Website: crate-barrel
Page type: address-validator
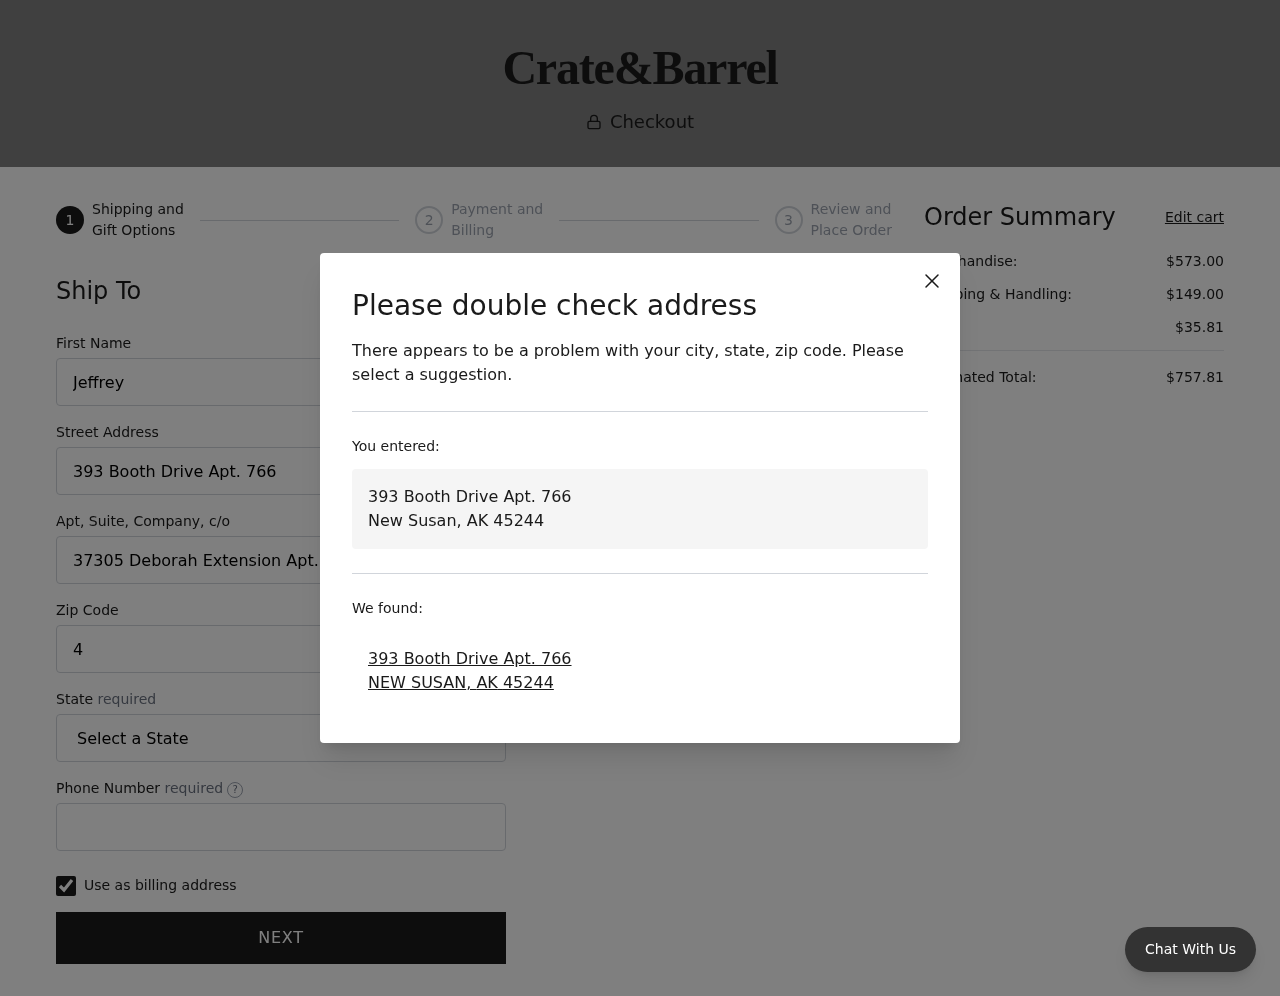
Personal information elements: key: PII_CITY
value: New Susan
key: PII_CITY
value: NEW SUSAN
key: PII_FIRSTNAME
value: Jeffrey
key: PII_PHONE
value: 6077262341
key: PII_POSTCODE
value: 45244
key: PII_STATE
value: Alaska
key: PII_STATE_ABBR
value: AK
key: PII_STREET
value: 393 Booth Drive Apt. 766
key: PII_STREET2
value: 37305 Deborah Extension Apt. 935
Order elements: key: ORDER_SUBTOTAL
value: $573.00
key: ORDER_SHIPPING_COST
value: $149.00
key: ORDER_TAX
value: $35.81
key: ORDER_TOTAL
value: $757.81